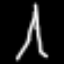
Label: The Eiffel Tower